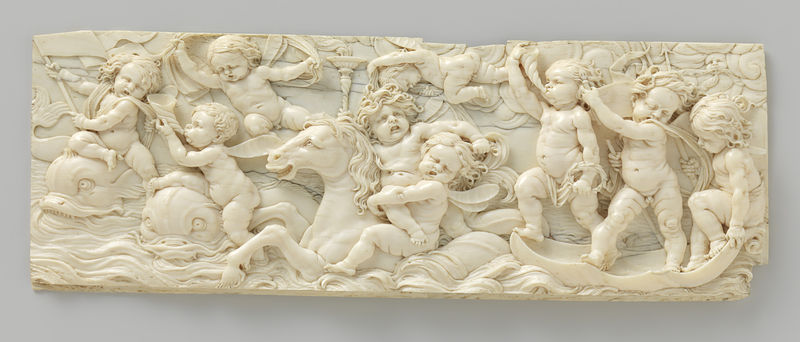
Titel: Boottocht van kleine zeenimfen getrokken door een hippocampus en dolfijnen
Künstler: Meester van de Sebastiaansmartyriën
Standort: Amsterdam
Institution: Rijksmuseum
Schlagwörter: fight, white, hair, angel, angels, horses, mythology, struggle, boat, ocean, sea, water, waves, light, battle, fly, nymphs, torch, curls, movement, sculpture, statue, children, flag, cherub, cherubs, marble, putti, flags, cheeks, rectangle, tempest, seal, horse, fish, horn, baby, kids, conch, relief, carving, angry, frieze, angle, boys, mane, rectangular, babies, swimming, nakes, ivory, carved, torches, c, stone carving, seahorse, whales, sea creatures, dolphins, dolphin, koi, hippocampus, sea monsters, friese, dophins, dynamik, basorelief, sherub